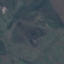
Land use / land cover: HerbaceousVegetation